Interaction volume radius: 5 \u00c5
Interaction volume height: 15 \u00c5
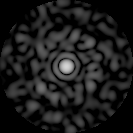
Disorder parameter: 0.8257